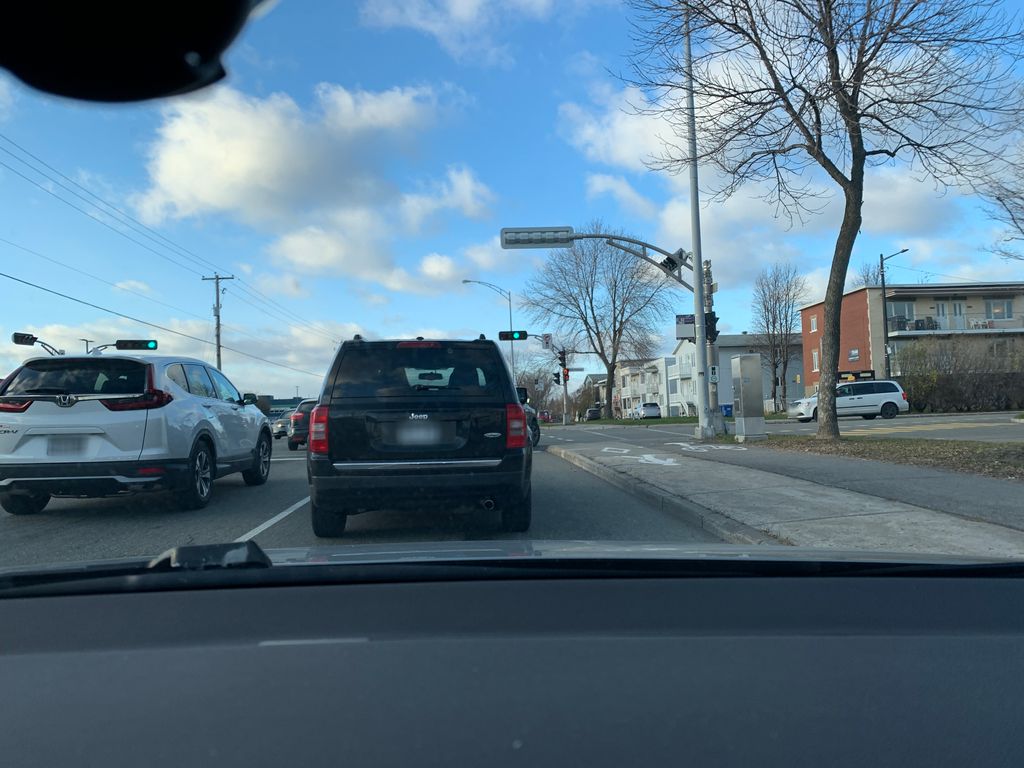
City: quebec_city